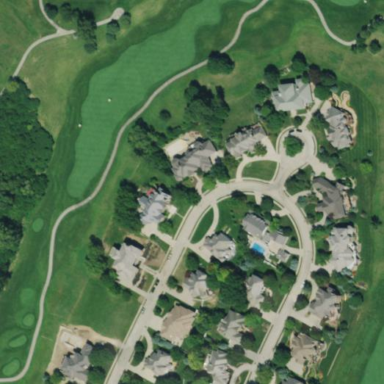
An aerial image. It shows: Area with grass used as rough in golf course.